Question: I have a Image with size '187x16' which contain 10 smaller Images in a row.
I want split those Images into 10 different PictureBoxes.
Original Image:

'''
Dim fr_bm As New Bitmap(Image.FromFile(AppDomain.CurrentDomain.BaseDirectory & "/images/u/image.gif"))
Dim to_bm As New Bitmap(16, 16)
Dim unitsimagearray(9) As Image
Dim gr As Graphics = Graphics.FromImage(to_bm)
For i As Integer = 0 To 9
Dim fr_rect As New Rectangle(i * 19, 0, 16, 16) '0,19,38,76
Dim to_rect As New Rectangle(0, 0, 16, 16)
gr.DrawImage(fr_bm, to_rect, fr_rect, GraphicsUnit.Pixel)
unitsimagearray(i) = to_bm
Next
u1.Image = unitsimagearray(0)
'''
But the PictureBox shows all the splitted images.
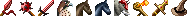
Answer: The main problem with your current code is that the destination image (the image containing a of the original), is created once but painted many times.
Since the original image has transparent pixels, the result of the painting will be .
You can see the transparent sections overlapping.
It can be easily corrected, creating a new Bitmap for each slice of the original. You could also re-paint the same image with a transparent color, but this is faster.
In code, I'm assembling all the PictureBox controls that will receive the slices in one array, so you can assign the Image in the same loop that creates the Bitmaps.
You called the first PictureBox 'u1', so I'm following the same naming convention.
You will dispose of the Bitmap contained in the 'unitsimagearray' when you don't need them anymore or the application closes.
---
'.GIF':
<URL>
Sliced images (2x). Anti-aliasing and transparency are preserved:
<URL>
'''
Private unitsimagearray(9) As Bitmap
Dim imagePath As String = Path.Combine(AppDomain.CurrentDomain.BaseDirectory, "images/u/image.gif")
Dim picBoxes() As PictureBox = {u1, u2, u3, u4, u5, u6, u7, u8, u9, u10}
Using sourceBitmap As Bitmap = Image.FromStream(New MemoryStream(File.ReadAllBytes(imagePath)))
For idx As Integer = 0 To picBoxes.Length - 1
Dim slice As Bitmap = New Bitmap(16, 16, PixelFormat.Format32bppArgb)
Using g As Graphics = Graphics.FromImage(slice)
Dim sourceRect As New Rectangle(idx * 19, 0, 16, 16)
Dim destinationRect As New Rectangle(0, 0, 16, 16)
g.DrawImage(sourceBitmap, destinationRect, sourceRect, GraphicsUnit.Pixel)
unitsimagearray(idx) = slice
picBoxes(idx).Image = unitsimagearray(idx)
End Using
Next
End Using
'''